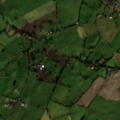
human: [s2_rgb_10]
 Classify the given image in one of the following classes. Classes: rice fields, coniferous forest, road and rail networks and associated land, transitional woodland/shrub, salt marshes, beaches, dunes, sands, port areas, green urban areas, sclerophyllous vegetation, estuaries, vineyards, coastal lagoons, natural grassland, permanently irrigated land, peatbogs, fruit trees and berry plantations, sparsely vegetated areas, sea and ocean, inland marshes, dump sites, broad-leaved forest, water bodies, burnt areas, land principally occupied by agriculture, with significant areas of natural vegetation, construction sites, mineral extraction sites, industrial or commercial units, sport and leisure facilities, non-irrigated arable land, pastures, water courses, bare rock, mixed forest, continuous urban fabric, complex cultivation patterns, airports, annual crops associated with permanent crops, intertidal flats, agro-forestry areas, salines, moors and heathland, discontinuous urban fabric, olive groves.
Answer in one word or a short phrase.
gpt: pastures